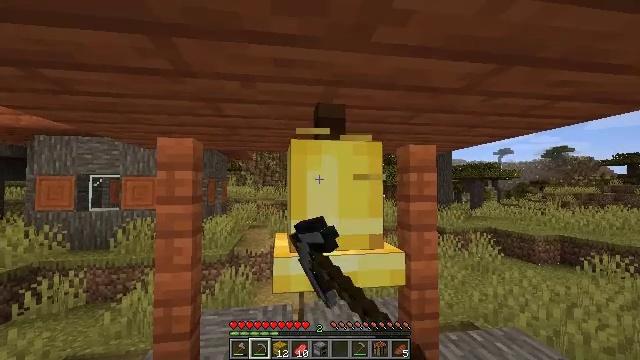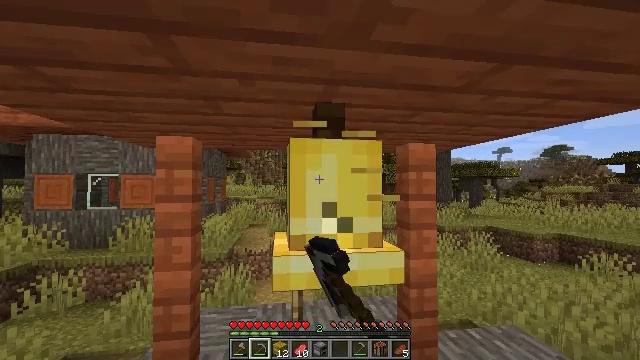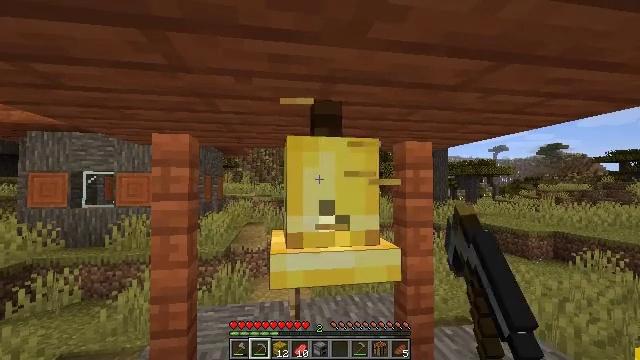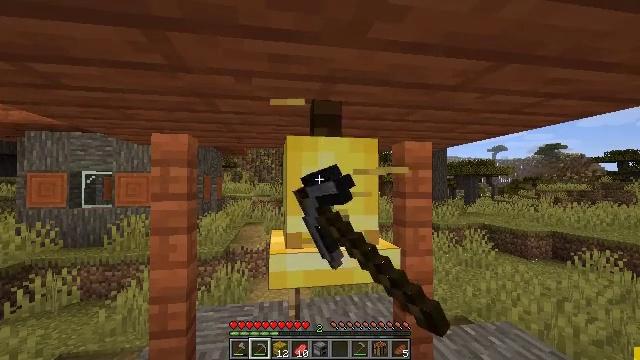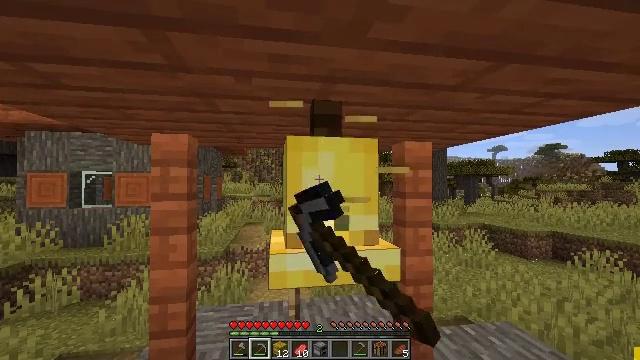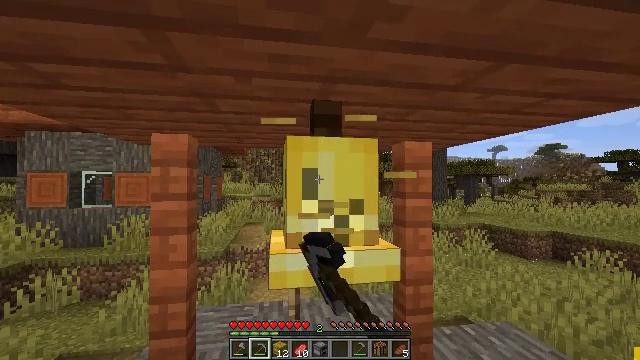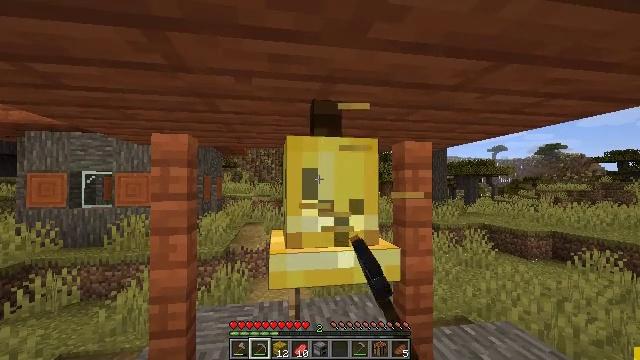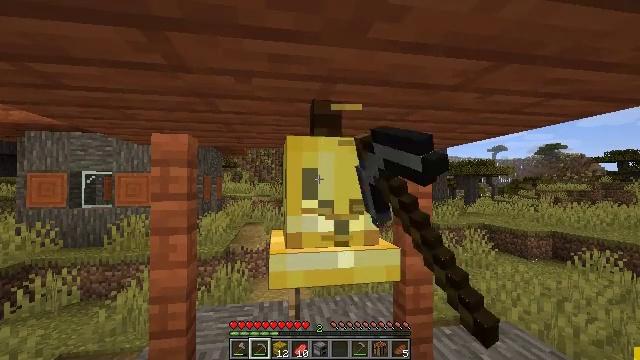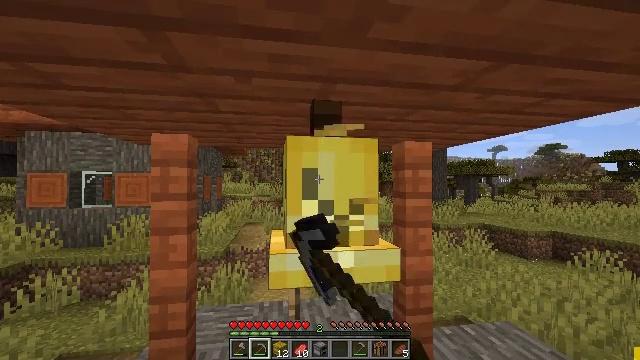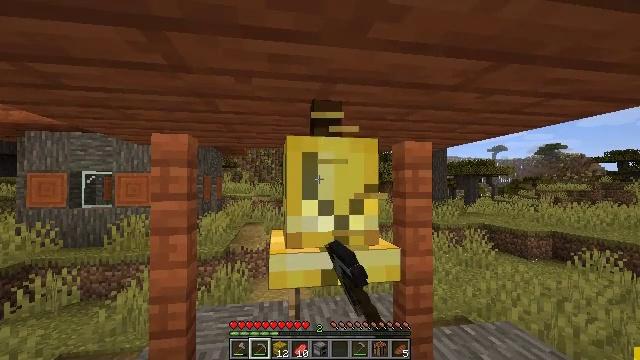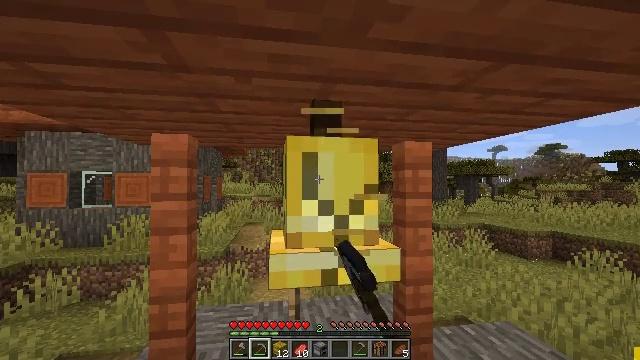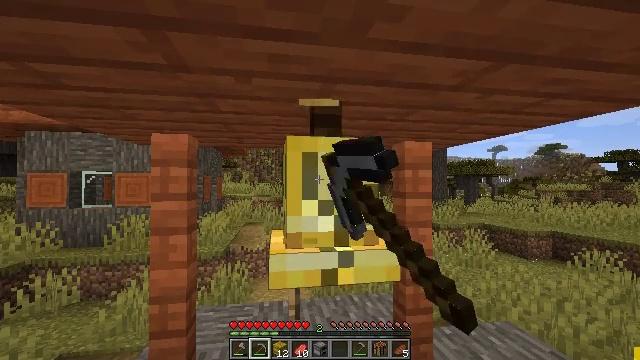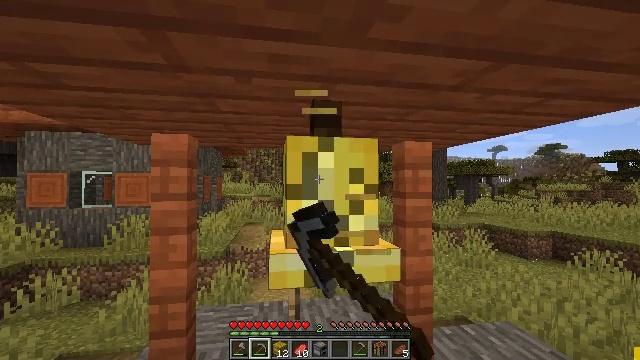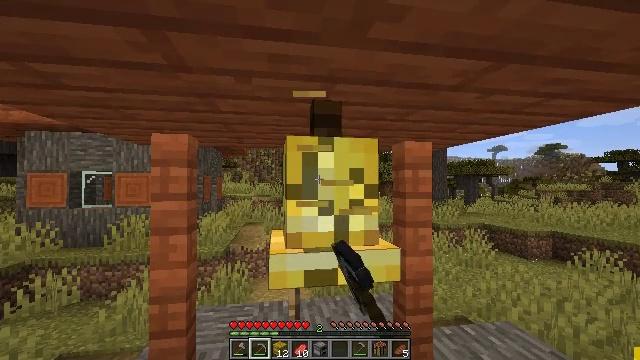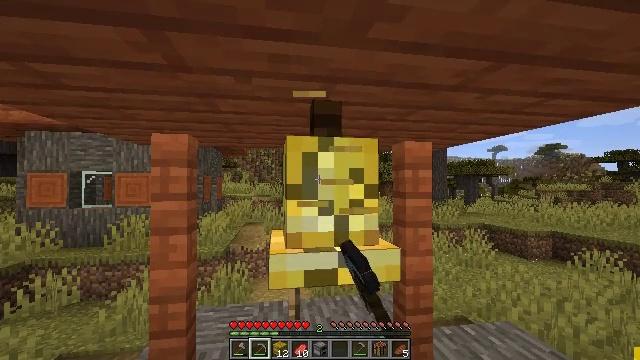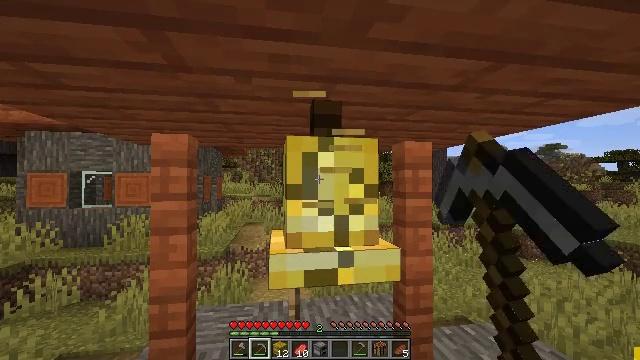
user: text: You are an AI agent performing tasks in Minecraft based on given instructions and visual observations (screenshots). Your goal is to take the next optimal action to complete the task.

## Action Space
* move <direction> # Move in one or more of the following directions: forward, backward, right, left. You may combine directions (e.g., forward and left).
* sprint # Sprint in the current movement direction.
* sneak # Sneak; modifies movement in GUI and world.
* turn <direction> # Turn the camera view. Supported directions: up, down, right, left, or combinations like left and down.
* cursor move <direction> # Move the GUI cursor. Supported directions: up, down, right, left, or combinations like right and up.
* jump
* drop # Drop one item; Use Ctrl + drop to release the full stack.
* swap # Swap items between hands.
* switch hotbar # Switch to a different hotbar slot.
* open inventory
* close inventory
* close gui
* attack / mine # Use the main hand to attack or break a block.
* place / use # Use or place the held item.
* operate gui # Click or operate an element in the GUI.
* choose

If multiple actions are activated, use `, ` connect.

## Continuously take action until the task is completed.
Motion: motion action
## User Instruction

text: Left click on the bell to mine it.
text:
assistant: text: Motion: attack / mine
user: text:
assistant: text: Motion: attack / mine
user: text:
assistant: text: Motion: attack / mine
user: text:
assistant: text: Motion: attack / mine
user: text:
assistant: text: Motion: attack / mine
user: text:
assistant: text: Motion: attack / mine
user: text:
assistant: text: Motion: attack / mine
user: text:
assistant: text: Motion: attack / mine
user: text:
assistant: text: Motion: attack / mine
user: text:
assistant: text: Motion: attack / mine
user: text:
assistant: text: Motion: attack / mine
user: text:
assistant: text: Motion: attack / mine
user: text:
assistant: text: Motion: attack / mine
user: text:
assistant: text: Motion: attack / mine
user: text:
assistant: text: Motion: attack / mine
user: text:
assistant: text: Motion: attack / mine
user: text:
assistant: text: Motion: attack / mine
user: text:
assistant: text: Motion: attack / mine
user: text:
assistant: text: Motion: attack / mine
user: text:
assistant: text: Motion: attack / mine
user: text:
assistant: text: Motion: attack / mine
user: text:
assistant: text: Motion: attack / mine
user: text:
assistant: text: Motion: attack / mine
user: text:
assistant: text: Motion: attack / mine
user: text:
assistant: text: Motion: turn down, attack / mine
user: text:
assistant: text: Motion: attack / mine
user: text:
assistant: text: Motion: attack / mine
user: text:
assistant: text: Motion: attack / mine
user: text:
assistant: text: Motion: attack / mine
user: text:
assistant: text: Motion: attack / mine